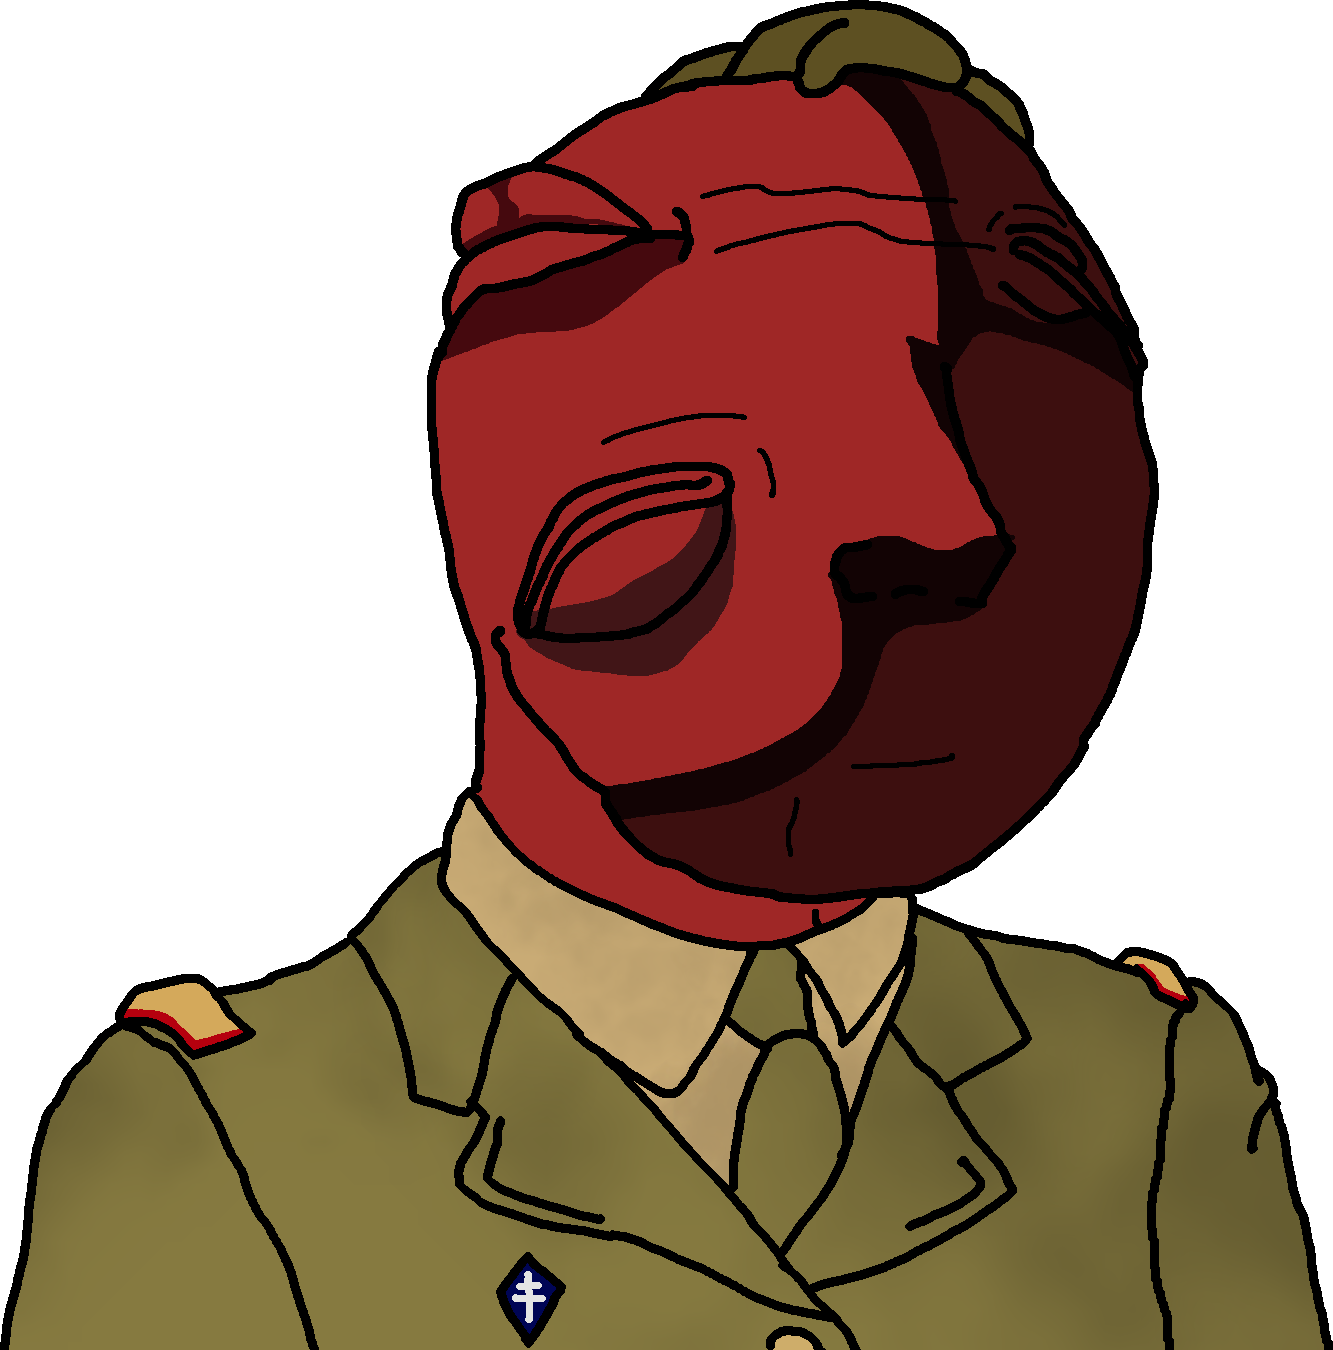
Label: 5_Bloomer